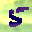
Label: 5